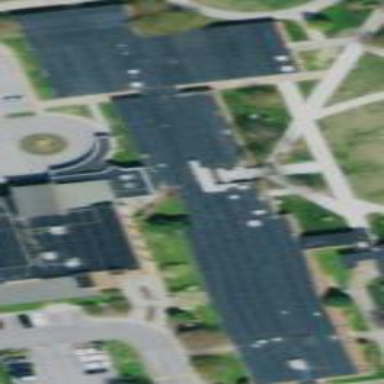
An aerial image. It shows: College building.